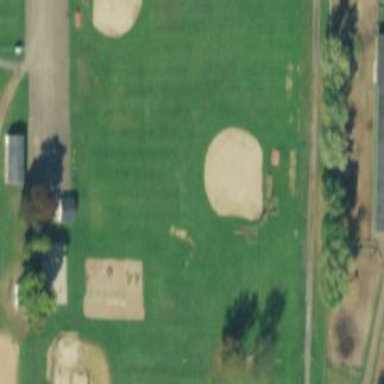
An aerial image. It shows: Baseball pitch for leisure and sports activities.